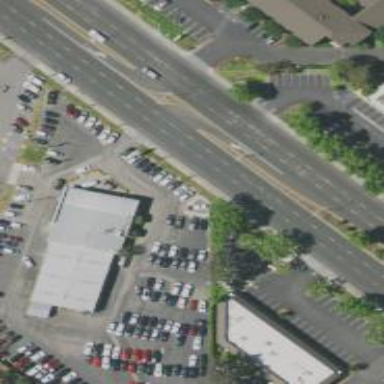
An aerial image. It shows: Asphalt road with primary link designation.